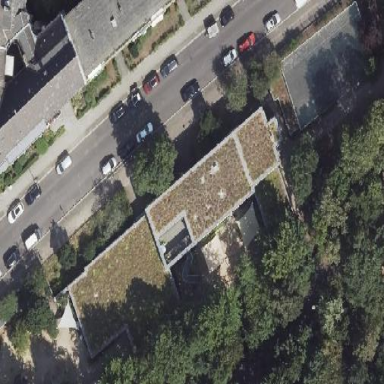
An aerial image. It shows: Kindergarten.